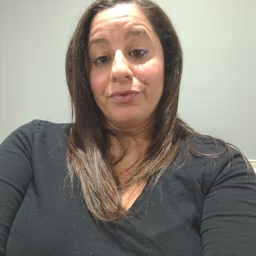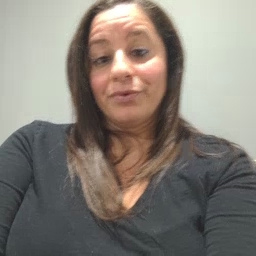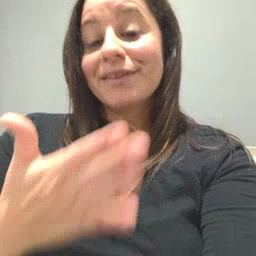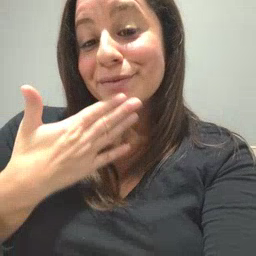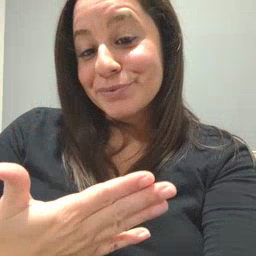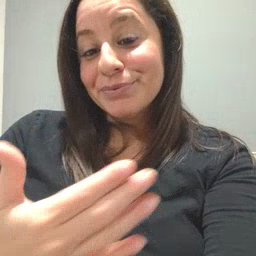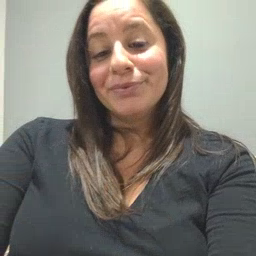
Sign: thankyou